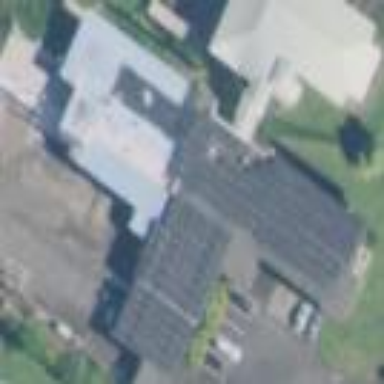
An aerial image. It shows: Public building with hipped roof.